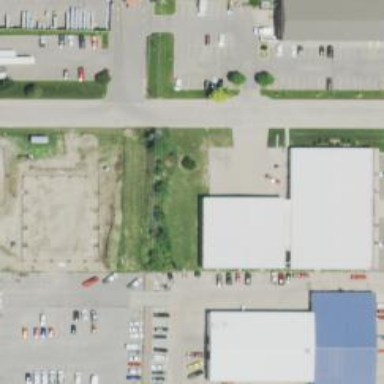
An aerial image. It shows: Commercial building housing furniture shop.